Interaction volume radius: 5 \u00c5
Interaction volume height: 25 \u00c5
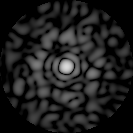
Disorder parameter: 0.8908